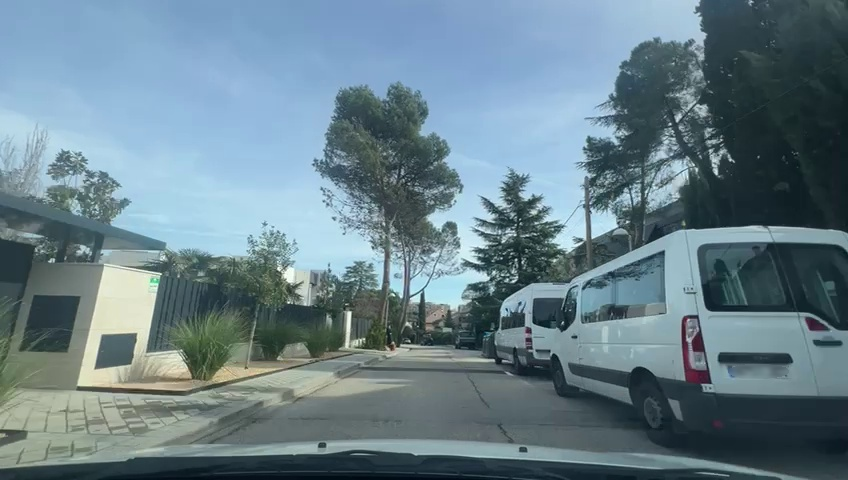
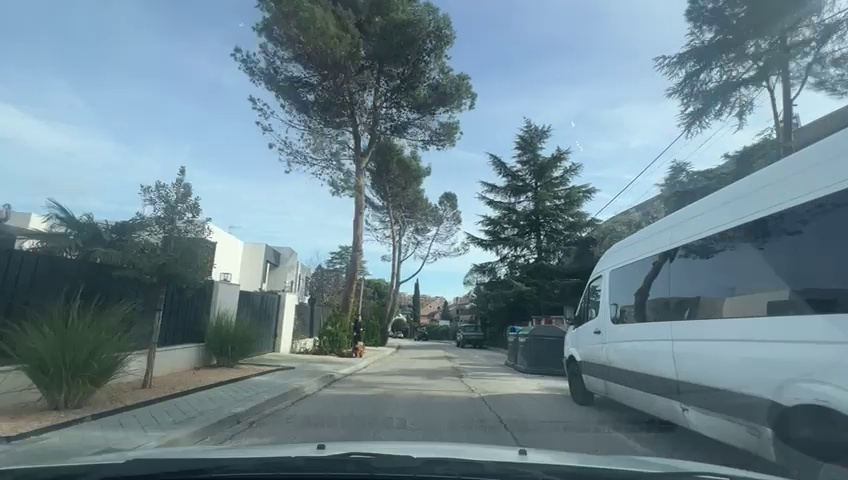
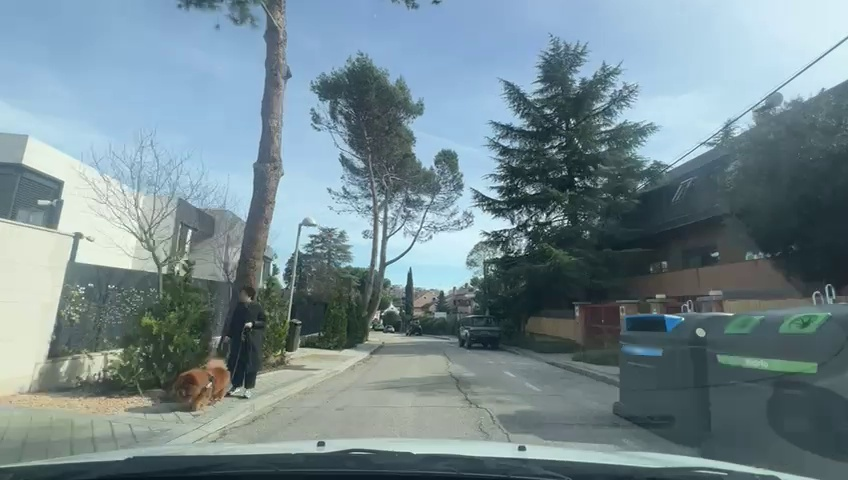
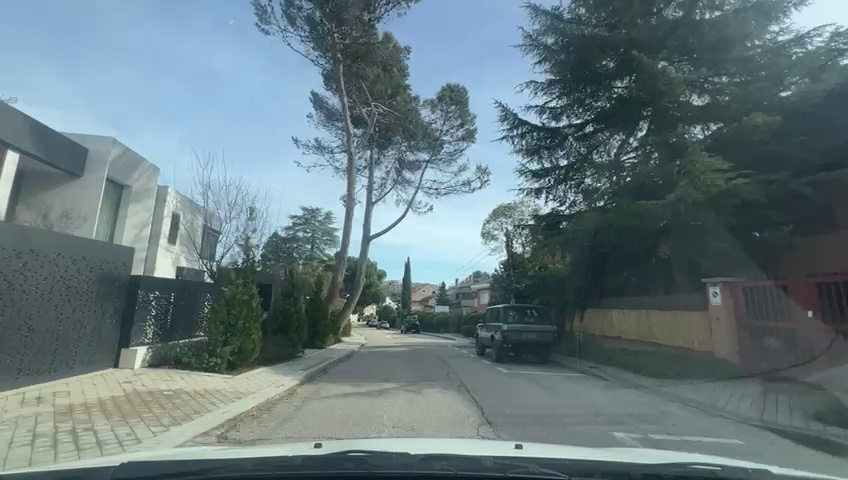
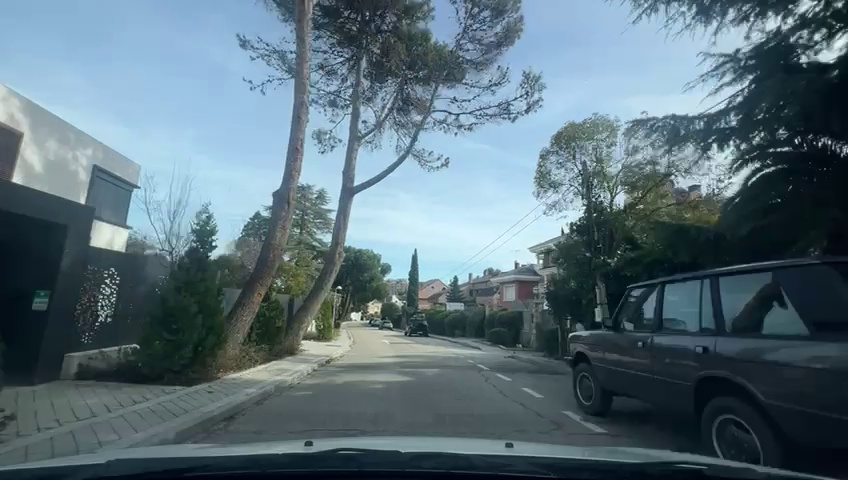
Situation: Pedestrian
Question: Is the ego vehicle traveling on a narrow street with sidewalks or bike lanes directly adjacent to the roadway?
Answer: Yes
Reasoning: the roadway is narrow and there can be seen some big cars parked on the right side and some trash bins

Situation: Pedestrian
Question: Are pedestrians, cyclists or motorbikes moving alongside the ego vehicle on the right side?
Answer: Yes
Reasoning: yes there is a pedestrian with her dog on the left side

Situation: Pedestrian
Question: Could a pedestrian's current path intersect with the trajectory of the ego vehicle?
Answer: Yes
Reasoning: The pedestrian with her dog may enter the ego lane from the left side

Situation: Pedestrian
Question: Are pedestrians, cyclists or motorbikes moving alongside the ego vehicle on the left side?
Answer: Yes
Reasoning: there is a pedestrian with her dog on the left side